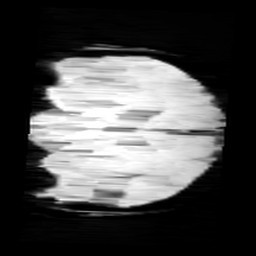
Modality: minIP
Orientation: coronal
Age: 9
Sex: male
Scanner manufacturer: siemens
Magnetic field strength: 3 T
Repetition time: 0.027 s
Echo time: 0.02 s